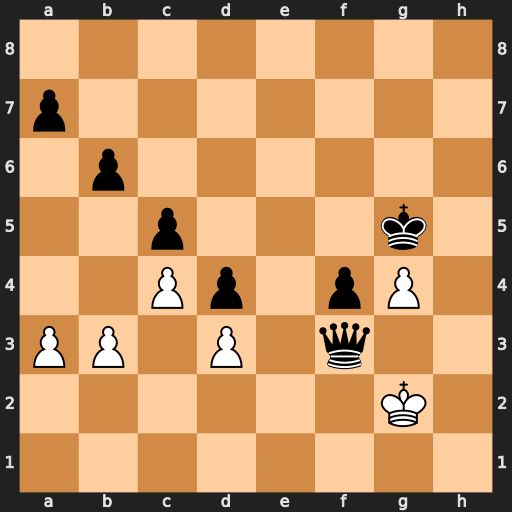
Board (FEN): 8/p7/1p6/2p3k1/2Pp1pP1/PP1P1q2/6K1/8
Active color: w
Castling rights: -
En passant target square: -
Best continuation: Kxf3 a6 b4 cxb4 axb4